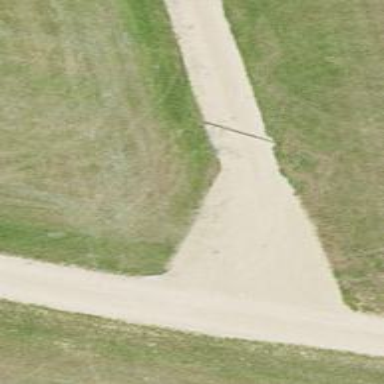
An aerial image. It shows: Track with fine gravel surface graded as grade 2.